Field crop: maize
Growth stage: 2
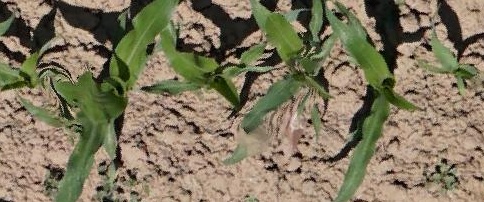
Species: maize